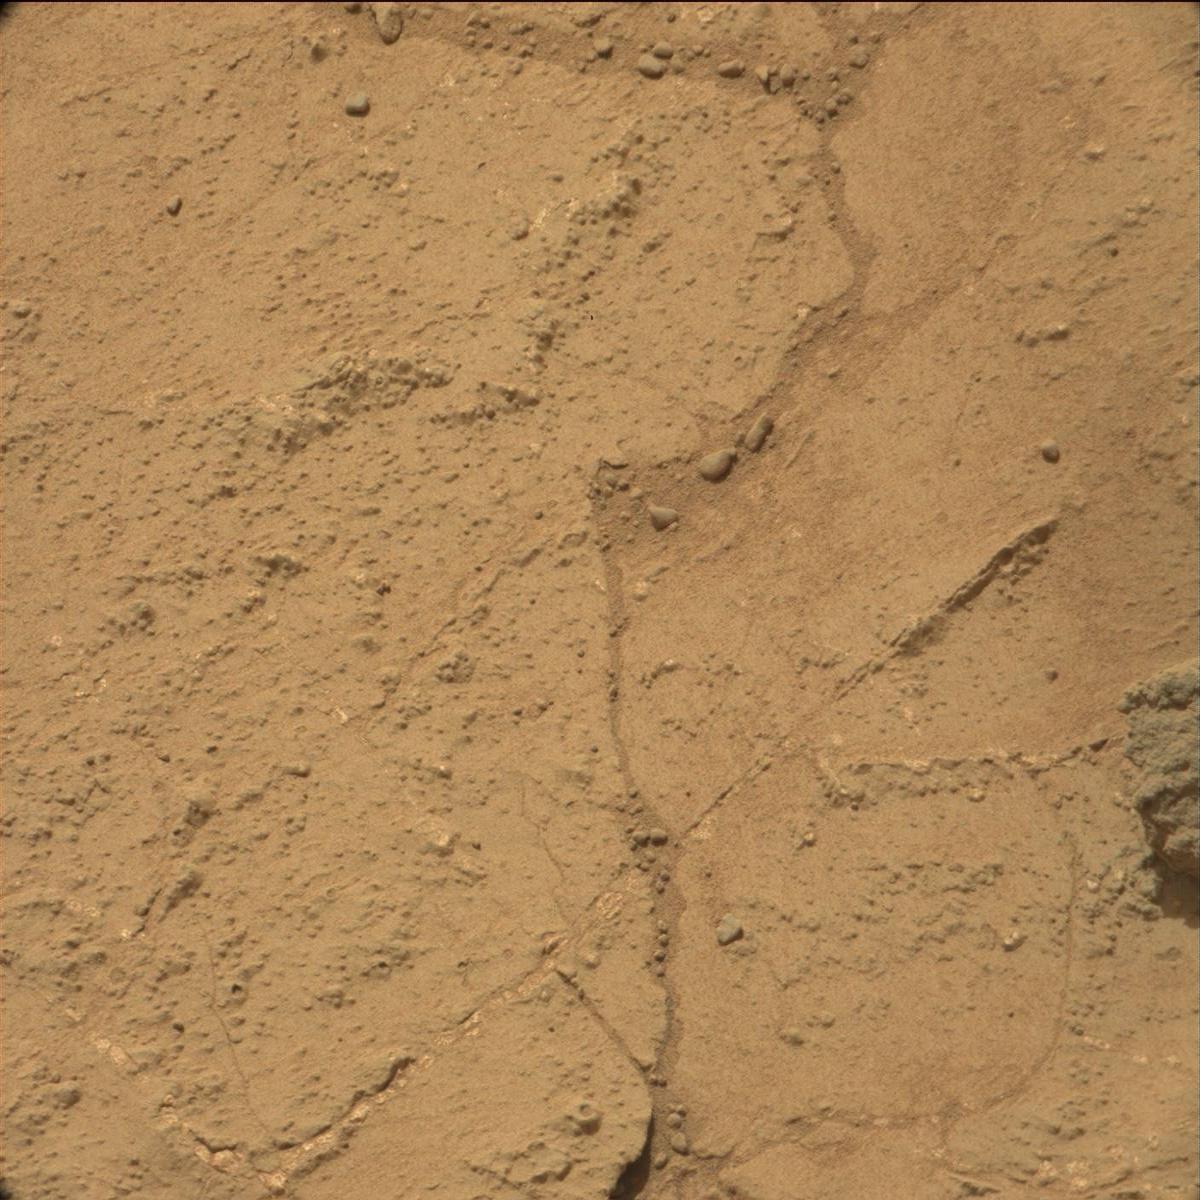
Terrain classes present: Bedrock, Rock, Sand / Soil